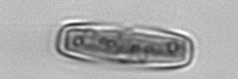
Label: Ephemera